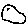
Label: moon